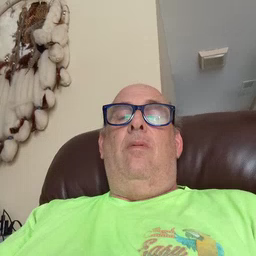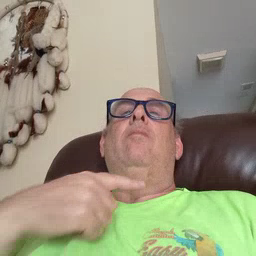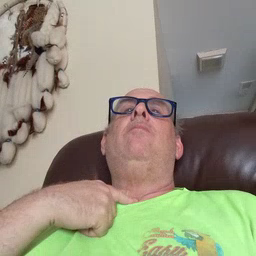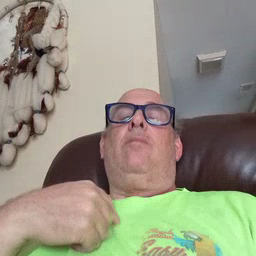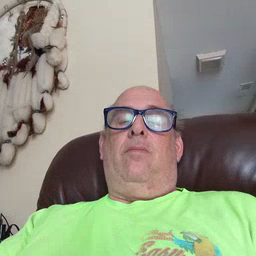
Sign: thirsty